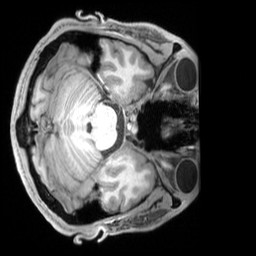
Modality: T1w
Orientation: axial
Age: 27
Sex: male
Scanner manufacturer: siemens
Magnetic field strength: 3 T
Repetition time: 2 s
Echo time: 0.00212 s